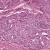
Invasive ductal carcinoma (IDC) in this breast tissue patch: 1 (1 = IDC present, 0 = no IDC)